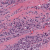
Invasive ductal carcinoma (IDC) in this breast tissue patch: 1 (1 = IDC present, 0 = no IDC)